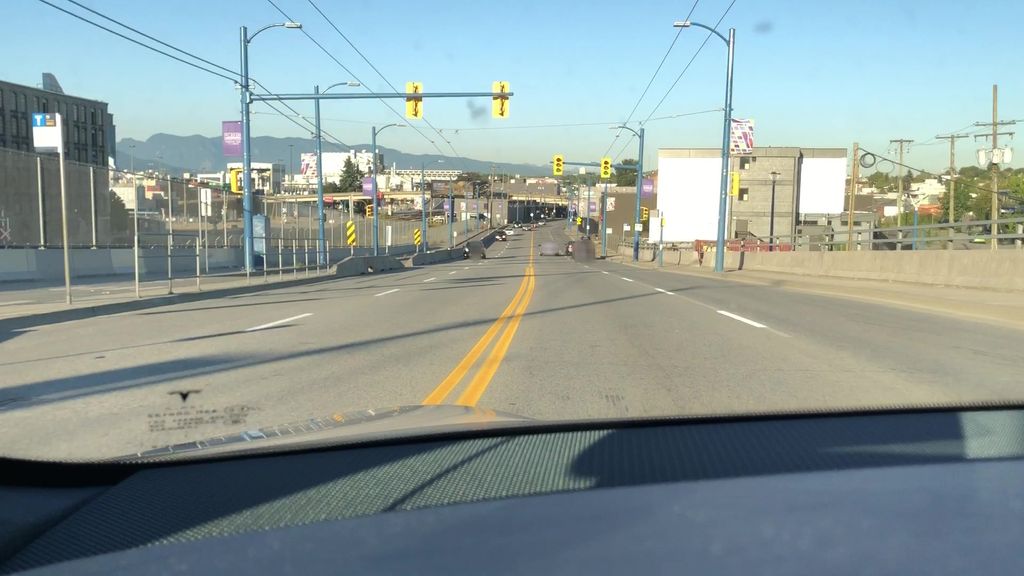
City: vancouver